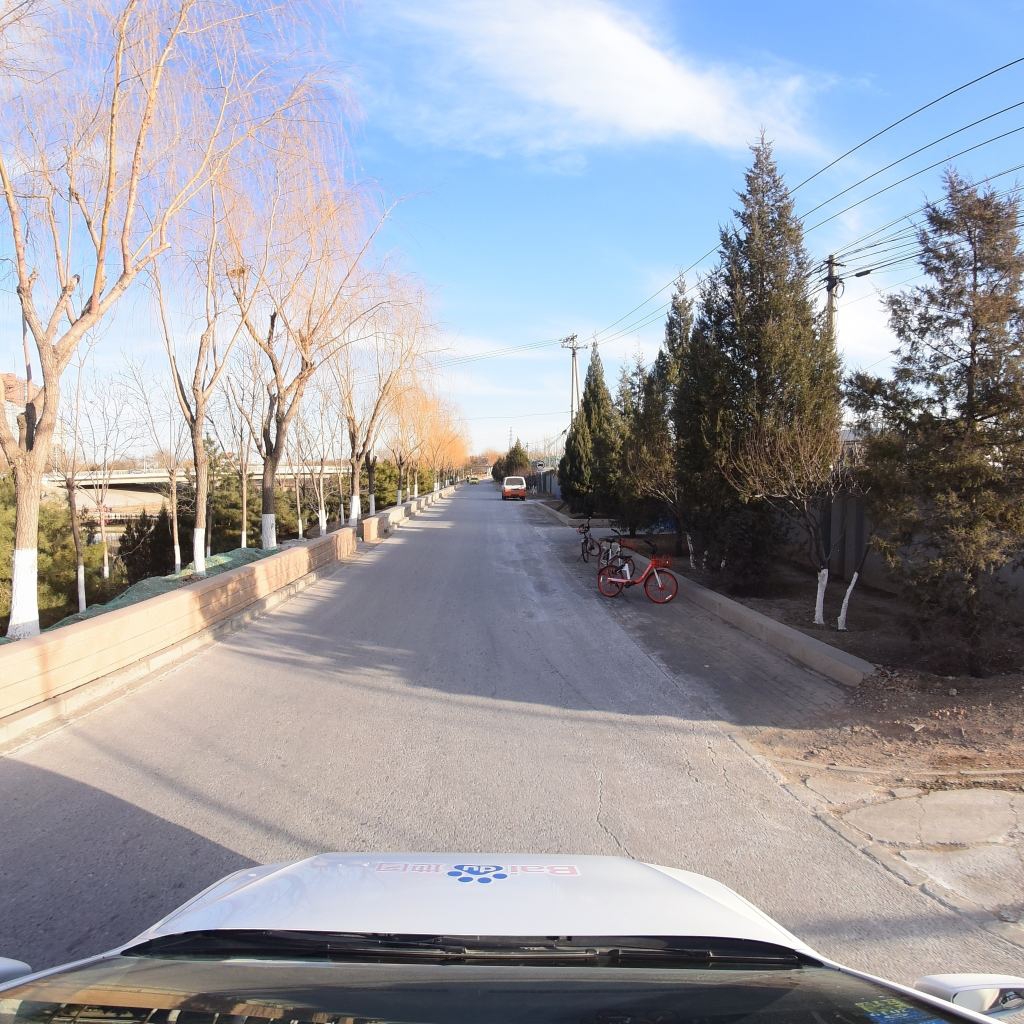
Region: Fengtai
Road damage annotations: alligator crack, longitudinal crack